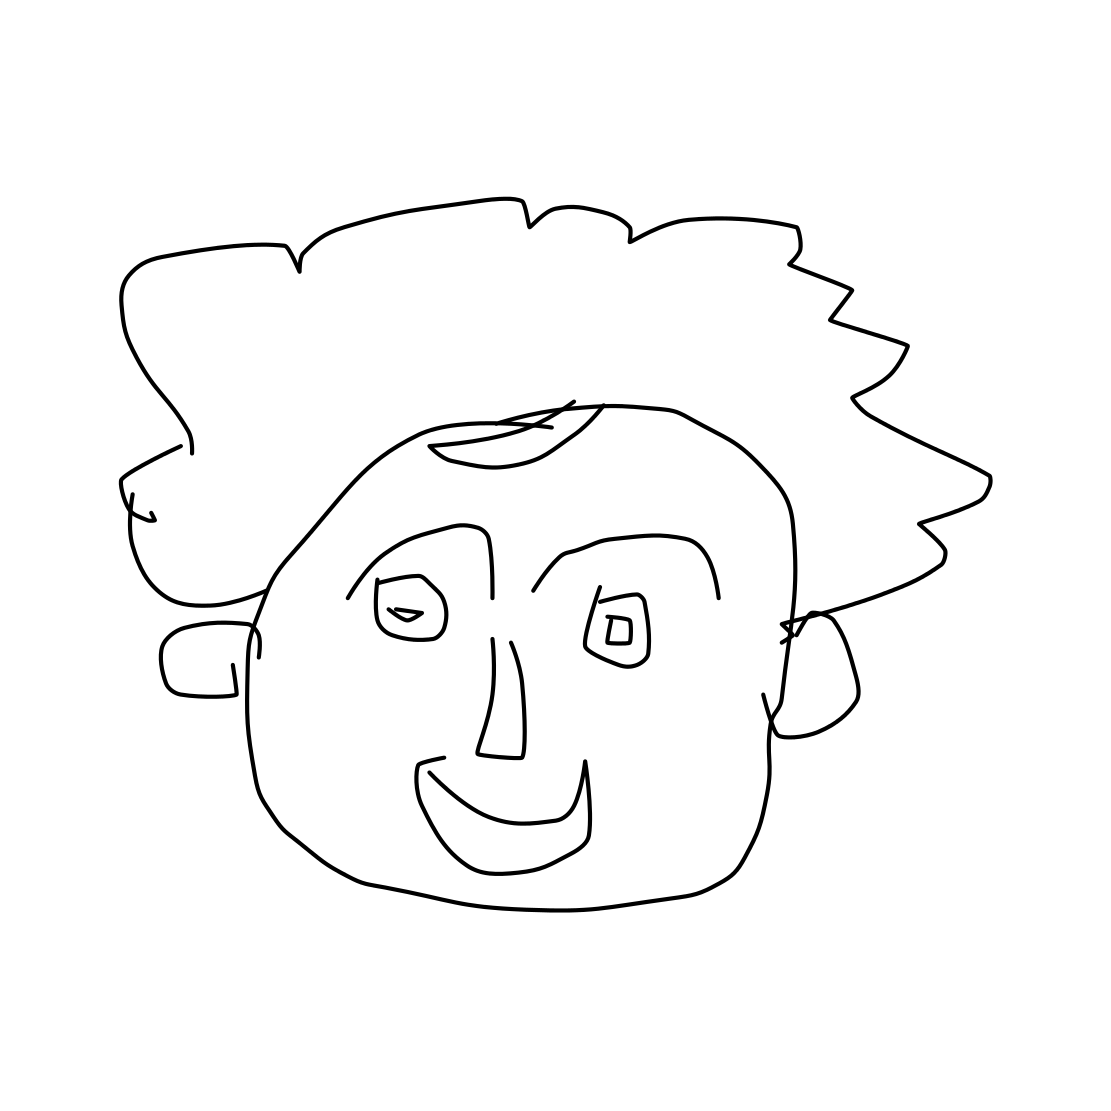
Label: face